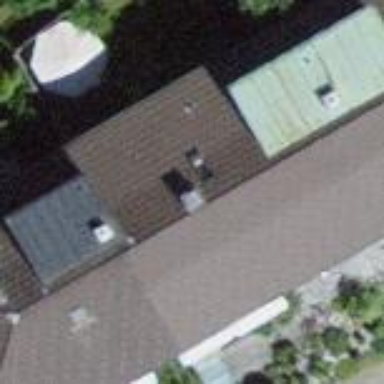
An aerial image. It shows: Terrace building with hipped roof shape.